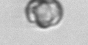
Label: Dinophyceae